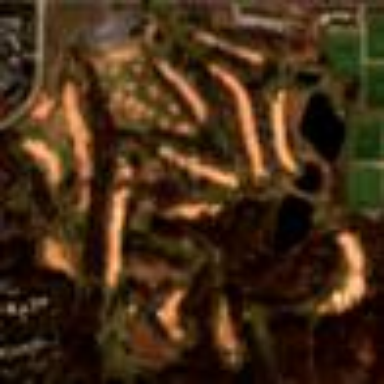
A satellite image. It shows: Golf course surrounded by greenery.